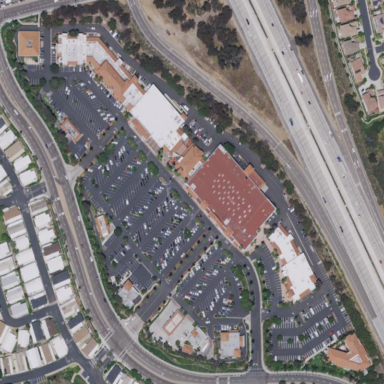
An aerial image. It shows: Retail area.